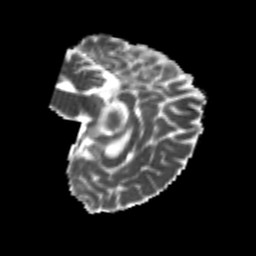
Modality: MD
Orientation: sagittal
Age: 23
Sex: female
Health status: healthy
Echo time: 0.074 s